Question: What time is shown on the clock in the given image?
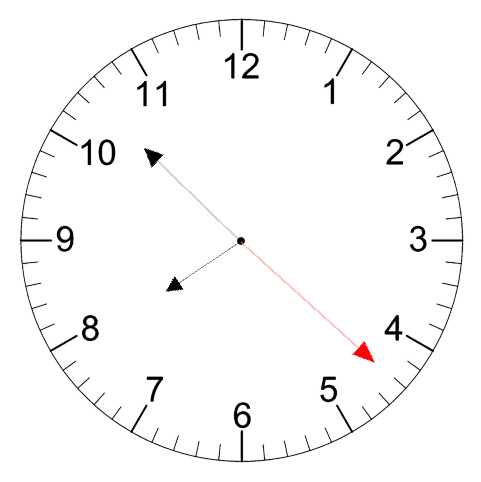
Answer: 07:52:22